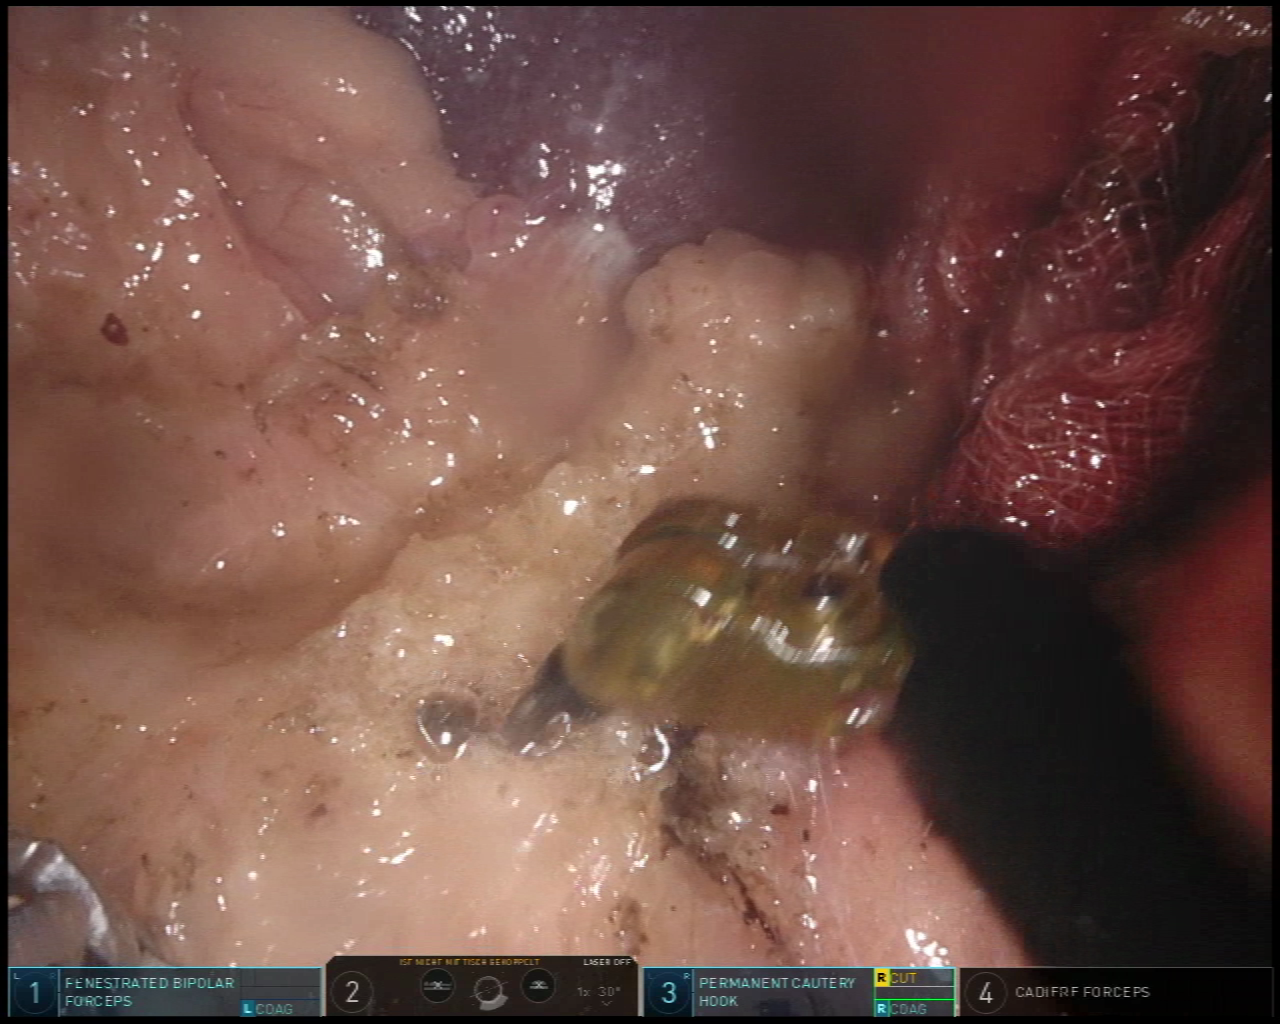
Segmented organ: spleen
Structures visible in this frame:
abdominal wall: yes
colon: no
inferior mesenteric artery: no
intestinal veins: no
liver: no
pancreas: no
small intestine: no
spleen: yes
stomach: no
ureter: no
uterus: no
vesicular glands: no